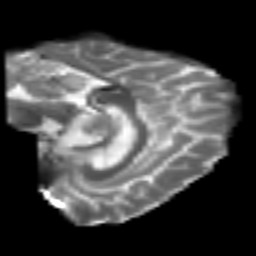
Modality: T2w
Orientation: sagittal
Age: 53
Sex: male
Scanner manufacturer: siemens
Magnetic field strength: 3 T
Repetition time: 4.987 s
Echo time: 0.0792 s